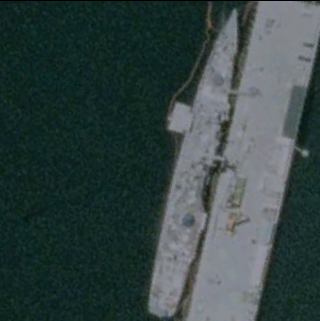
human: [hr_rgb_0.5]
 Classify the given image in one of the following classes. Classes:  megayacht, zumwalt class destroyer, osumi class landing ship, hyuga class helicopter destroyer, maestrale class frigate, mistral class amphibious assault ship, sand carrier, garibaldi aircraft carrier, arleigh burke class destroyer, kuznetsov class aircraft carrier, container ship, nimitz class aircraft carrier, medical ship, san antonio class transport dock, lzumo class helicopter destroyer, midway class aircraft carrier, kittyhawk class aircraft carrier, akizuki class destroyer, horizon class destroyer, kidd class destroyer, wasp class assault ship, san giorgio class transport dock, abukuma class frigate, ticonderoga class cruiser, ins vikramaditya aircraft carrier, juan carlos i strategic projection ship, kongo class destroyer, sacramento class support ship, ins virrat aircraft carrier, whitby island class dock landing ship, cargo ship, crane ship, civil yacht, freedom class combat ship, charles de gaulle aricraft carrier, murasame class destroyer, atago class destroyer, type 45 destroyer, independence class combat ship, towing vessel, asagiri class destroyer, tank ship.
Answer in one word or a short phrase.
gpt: Ticonderoga class cruiser